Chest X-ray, AP view. Patient: 71 years old, sex M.
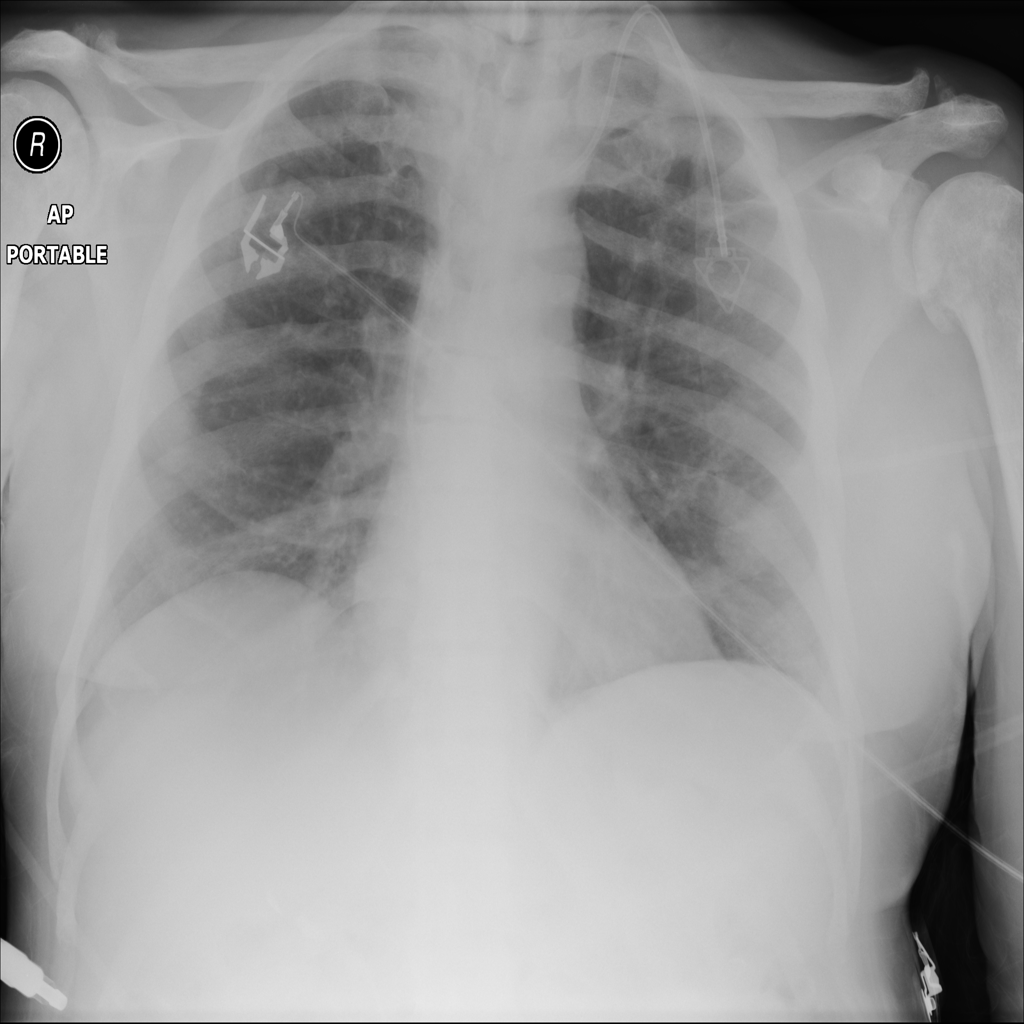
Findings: No Finding